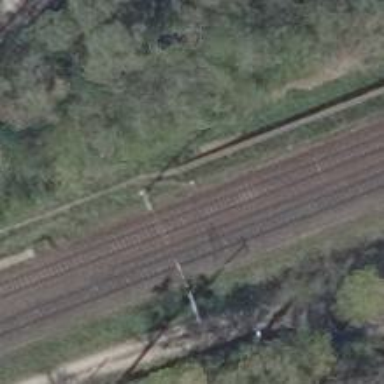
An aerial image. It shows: Railway with electrified contact lines.